Interaction volume radius: 10 \u00c5
Interaction volume height: 15 \u00c5
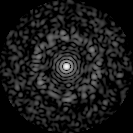
Disorder parameter: 0.8299